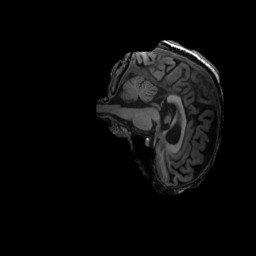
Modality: T1w
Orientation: sagittal
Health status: ill
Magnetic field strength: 3 T